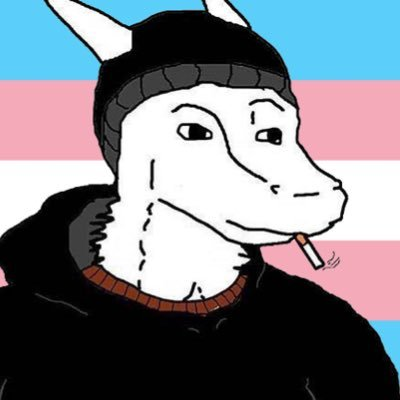
Label: 5_Wojak_with_Background